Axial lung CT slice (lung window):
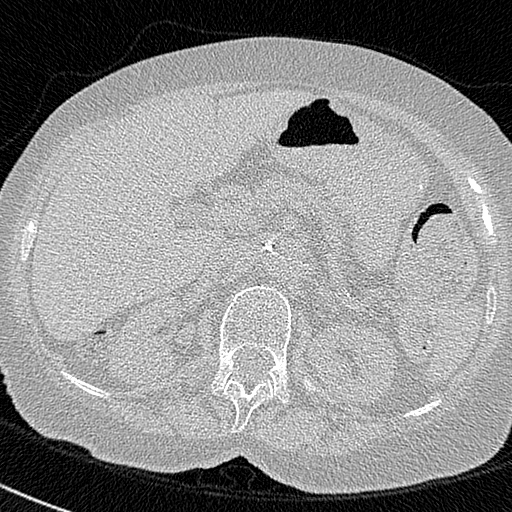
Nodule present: no